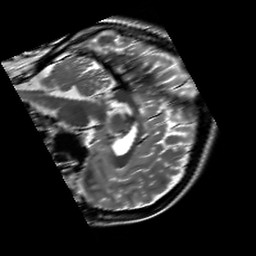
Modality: T2w
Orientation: sagittal
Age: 33
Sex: female
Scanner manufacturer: siemens
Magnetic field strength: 3 T
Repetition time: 7 s
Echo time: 0.09 s